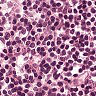
Metastatic tissue present: no